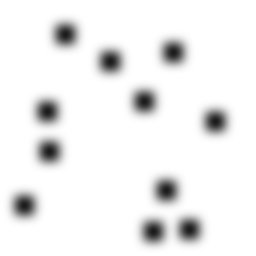
Squares: 11
Triangles: 0
Stars: 0
Total shapes: 11